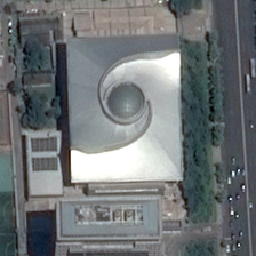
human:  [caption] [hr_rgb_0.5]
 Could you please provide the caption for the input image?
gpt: Some green trees and several buildings surround the rectangular silver-gray central building.

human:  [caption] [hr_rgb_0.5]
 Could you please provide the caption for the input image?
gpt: Several green trees and buildings surround a silver-gray rectangular central building.

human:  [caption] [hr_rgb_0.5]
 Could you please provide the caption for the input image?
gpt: Green trees and several buildings surround a rectangular silver-gray middle building.

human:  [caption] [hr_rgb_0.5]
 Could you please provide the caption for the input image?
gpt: Some green trees and several buildings surround a rectangular silver-gray central building.

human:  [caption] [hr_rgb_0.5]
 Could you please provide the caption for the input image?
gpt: Some green trees and several buildings surround a rectangular silver-gray middle building.